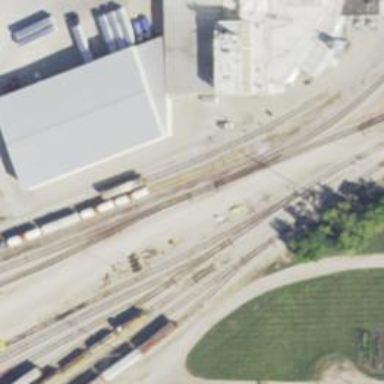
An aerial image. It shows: Railway siding for service.